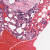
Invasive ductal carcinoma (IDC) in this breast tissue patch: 1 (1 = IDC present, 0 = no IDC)